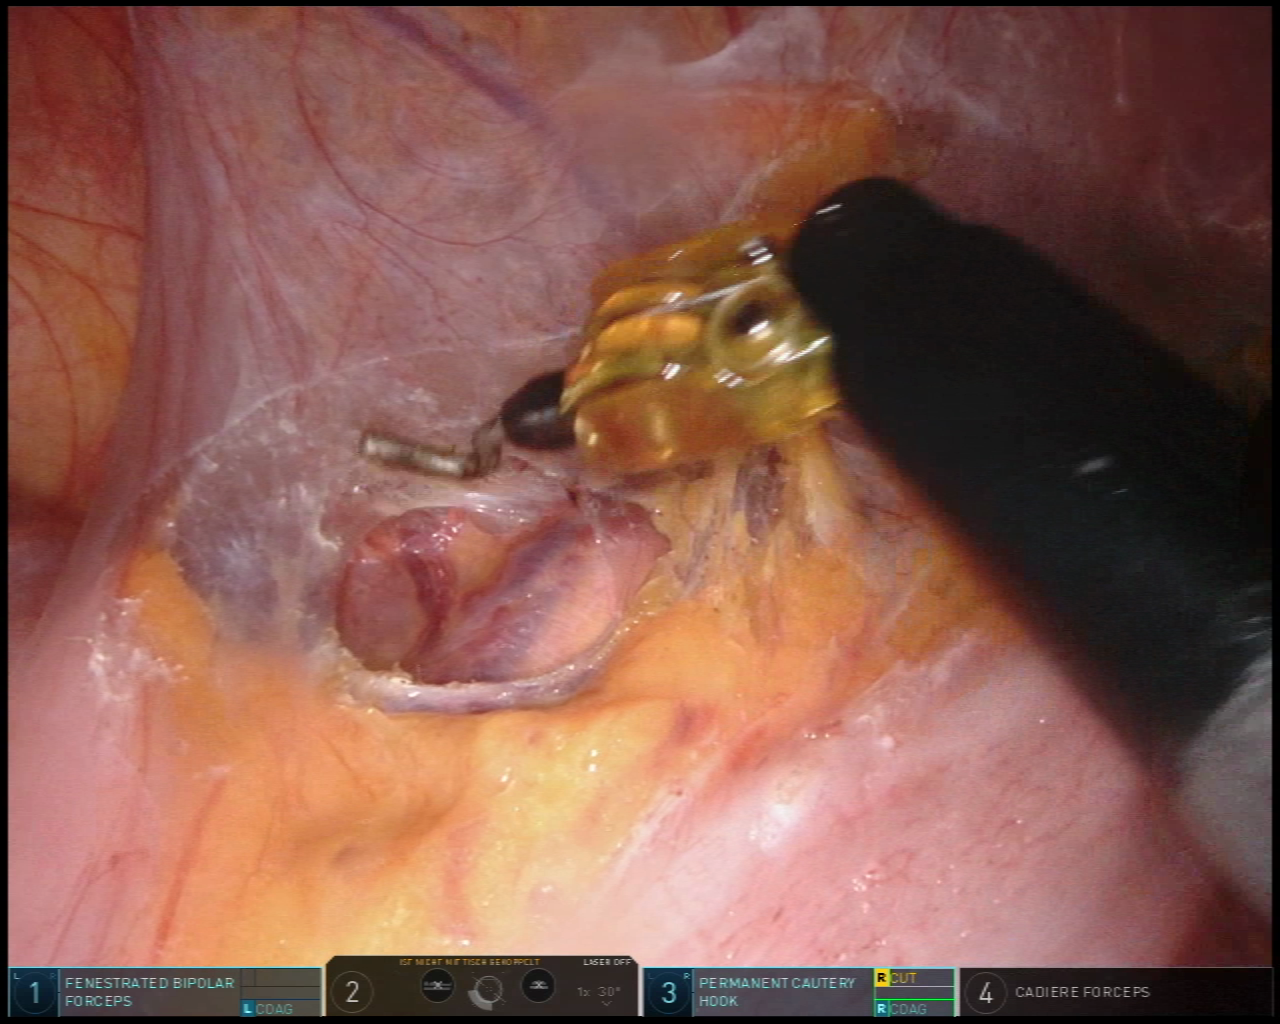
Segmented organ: colon
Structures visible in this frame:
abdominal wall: yes
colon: yes
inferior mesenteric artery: no
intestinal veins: no
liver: no
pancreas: no
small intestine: no
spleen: no
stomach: no
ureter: no
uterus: no
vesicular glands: no